RGB frame:
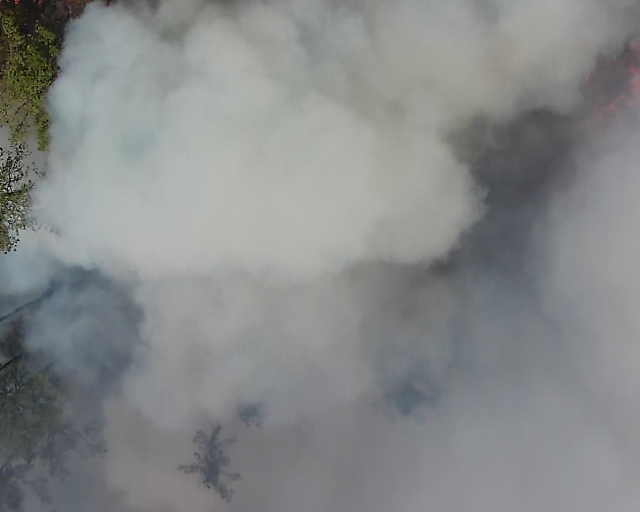
Thermal frame:
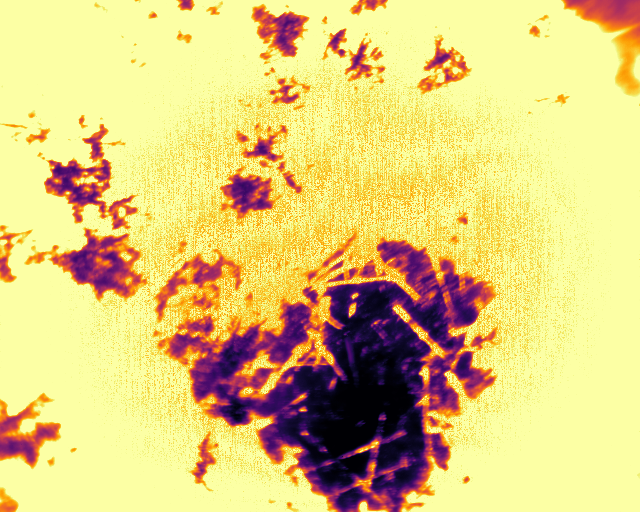
Captured: 2026-02-27 02:39:04
Pixels at or above 80 °C: 323496 (fraction of frame: 0.9872)